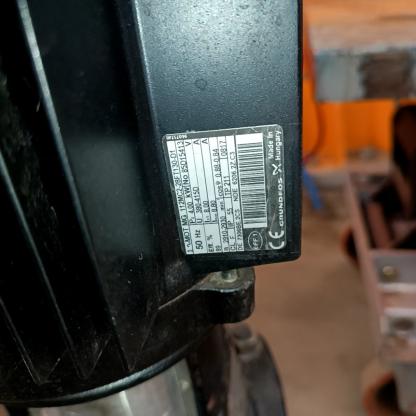
Klasa: tabliczka-znamionowa